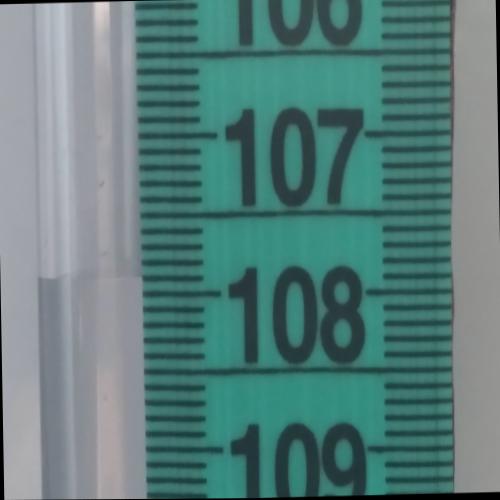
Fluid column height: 107.9 cm